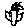
Label: bird